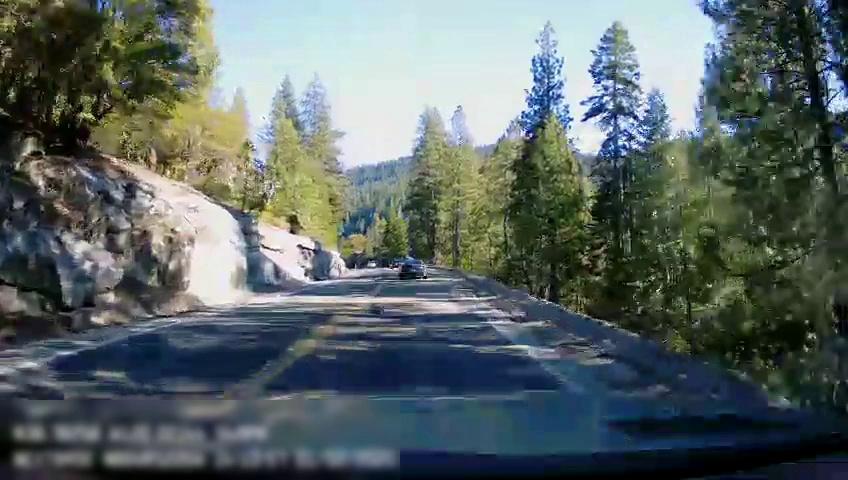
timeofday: Day
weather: Sunny
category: Drivable Space
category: Vehicles | Car
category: Lanes | Opposite Lane
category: Lanes | Current Lane
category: Lanes | Opposite Lane
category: Lanes | Current Lane